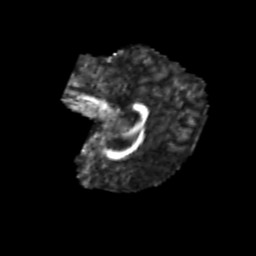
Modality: FA
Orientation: sagittal
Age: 7
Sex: male
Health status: healthy